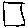
Label: square